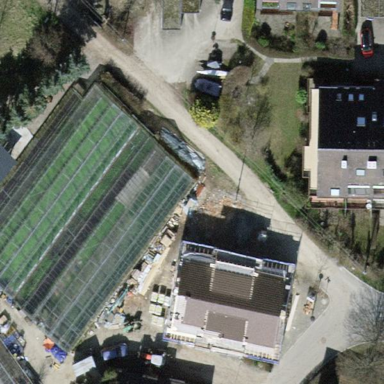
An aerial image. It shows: Greenhouse.